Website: home-depot
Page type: account-dashboard
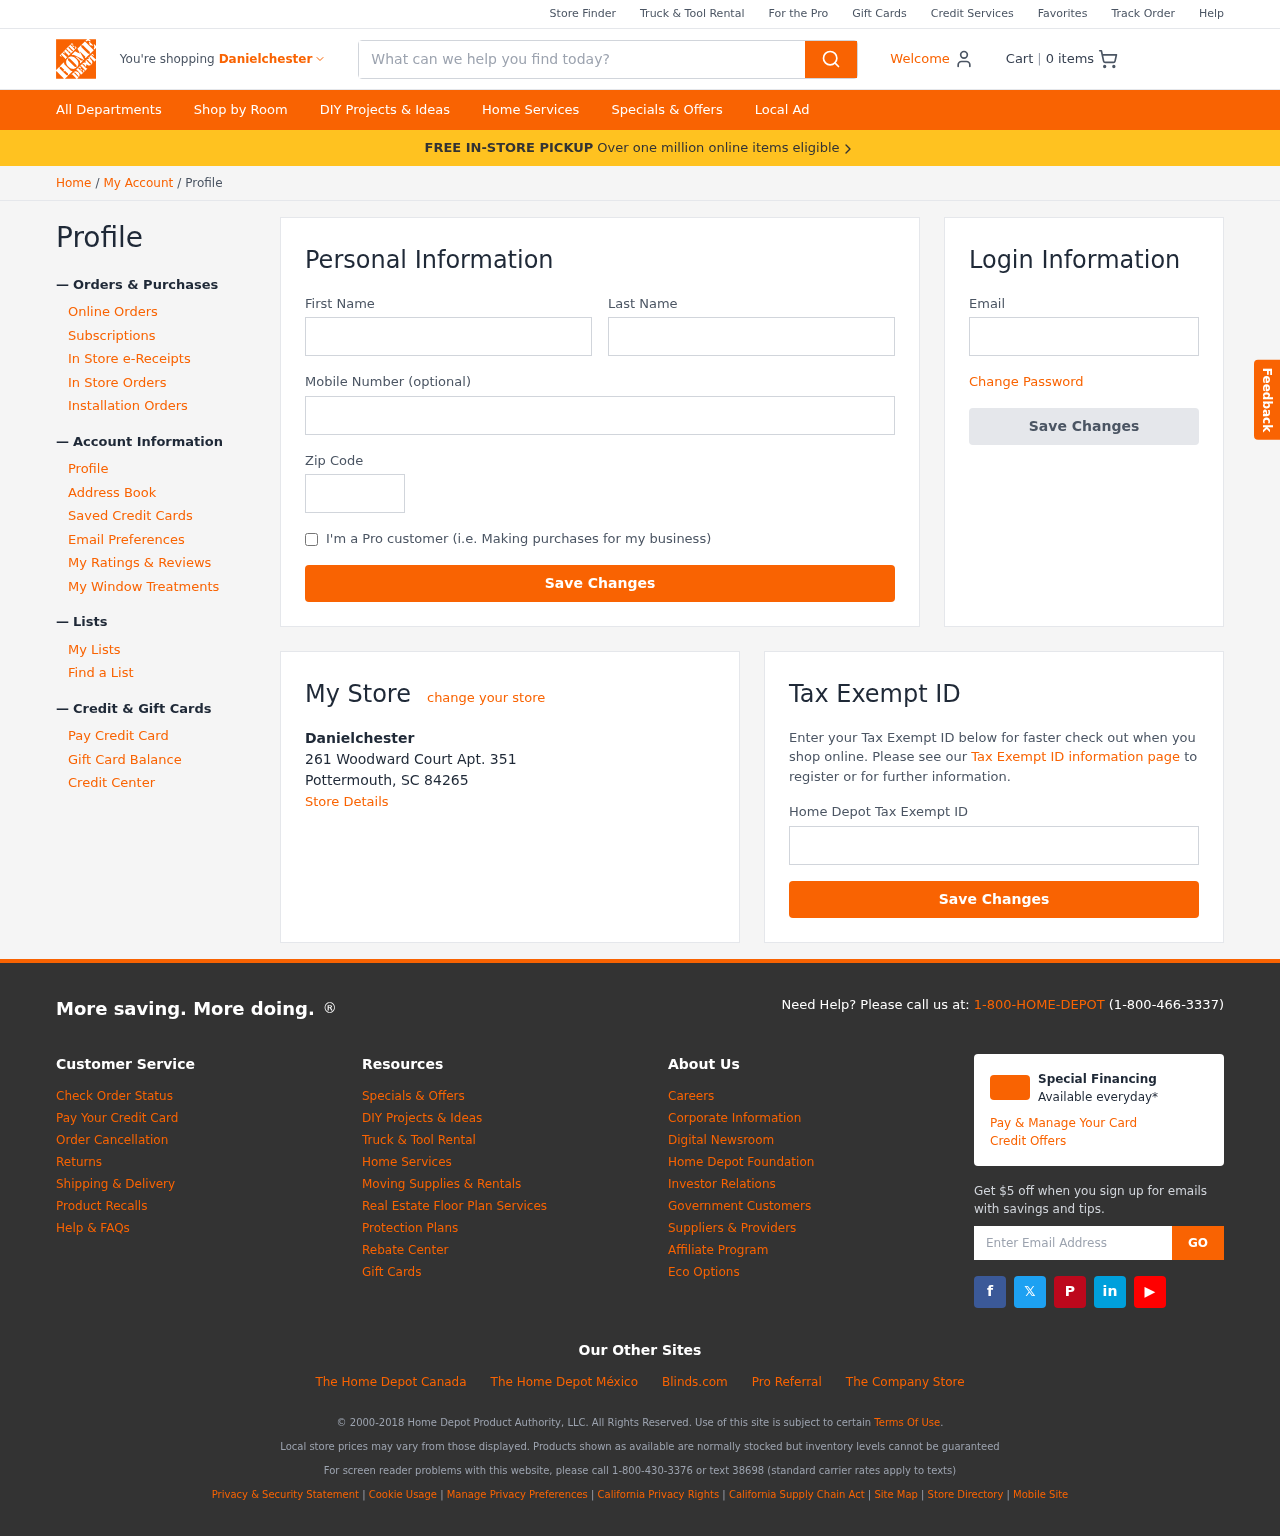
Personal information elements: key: PII_CITY
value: Danielchester
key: PII_EMAIL
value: dannynovak@hotmail.com
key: PII_FIRSTNAME
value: Danny
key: PII_LASTNAME
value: Novak
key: PII_LOCATION1_CITY_STATE_ZIP
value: Pottermouth, SC 84265
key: PII_LOCATION1_NAME
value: Danielchester
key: PII_LOCATION1_STREET
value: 261 Woodward Court Apt. 351
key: PII_PHONE
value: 2102274139
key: PII_POSTCODE
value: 25500
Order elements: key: ORDER_NUM_ITEMS
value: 0
Search elements: key: HEADER_SEARCH
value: What can we help you find today?